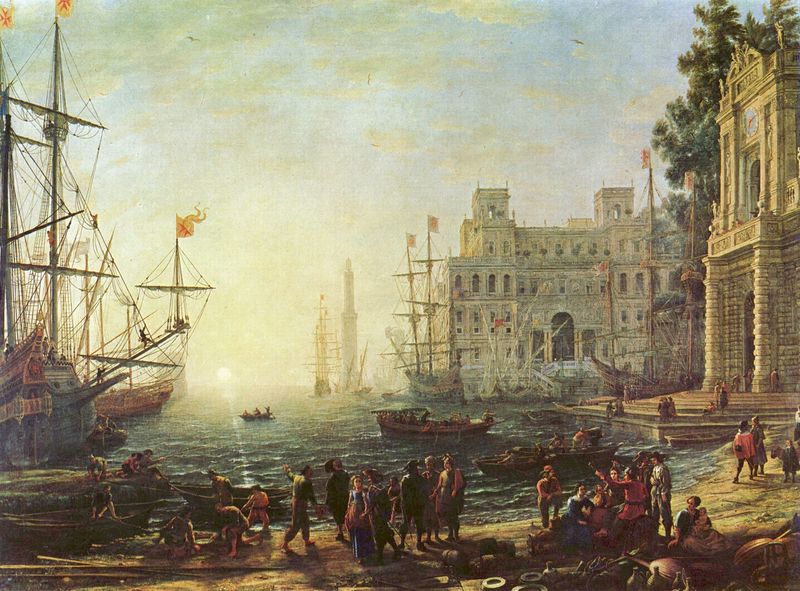
Titel: Hafen mit der Villa Medici
Künstler: Claude Lorrain
Standort: Firenze
Institution: Galleria degli Uffizi
Schlagwörter: baum, blau, gemälde, gruppe, himmel, meer, schatten, wasser, wolken, frauen, gelb, grün, landschaft, menschen, ocker, see, stadt, ufer, abend, braun, femmes, fenster, frau, hintergrund, holz, licht, marmor, männer, säule, säulen, weiss, gebäude, haus, rot, tiere, masse, architektur, barock, mensch, holland, niederlande, öl, ferne, horizont, häuser, morgen, sonnenaufgang, spiegelung, vögel, wind, gewässer, kanal, kirche, sonne, gold, händler, paar, rosa, arbeit, boot, boote, genre, turm, keramik, schürze, küste, schiff, schiffe, segel, segelboot, segelschiffe, sommer, strand, wellen, fahnen, fassade, vedute, venedig, fahne, flagge, mast, segelschiff, giebel, nebel, sonnenuntergang, markt, platz, arbeiter, figuren, hafen, ladung, masten, romantik, ölgemälde, möwen, seile, treppe, treppen, wogen, holzboot, uhr, spiegeln, vasen, aufgang, stimmung, stufen, abendstimmung, bucht, leuchten, reflexion, segelboote, segeln, segler, bögen, schwein, sonnenstrahl, verkäufer, türme, palast, palazzo, strahlen, leuchtturm, wimpel, portal, tore, maison, krüge, vue, florenz, claude, tempel, flaggen, anker, ankunft, bateaux, marine, maste, femme, lumière, arbre, soleil, ciel, peinture, horizon, reifen, hafenbecken, abendlicht, eau, ruderboote, maisons, ankerplatz, anlegeplatz, port, voile, enfant, architecture, haafen, nuage, nuages, frühe neuzeit, eglise, chateau, palais, antiquité, oiseau, lorrain, marchands, saba, drapeau, oiseaux, traits, gens, tour, mer, peche, pecheur, plage, voiles, marcus, sonn, claude lorrain, barques, aube, portail, gol, navire, barque, venise, hommes, temple, mutter mit kind, marche, lict, bateau, débarquement, villa, fort, marchand, de la tour, horloge, kogge, mat, batiments, promeneurs, océan, claude lorain, florenzt, königin von saba, licht gelb, pecheurs, rive, cote, g, rames, mâts, caravelle, phare, pilliers, débarquation, pillier, cie, oiseu, parvis, embarcations, équipage, navires, cordes, cordage, vedutta, médicis, palaus, wedute, meer segelschiffe menschen, navir, orloge